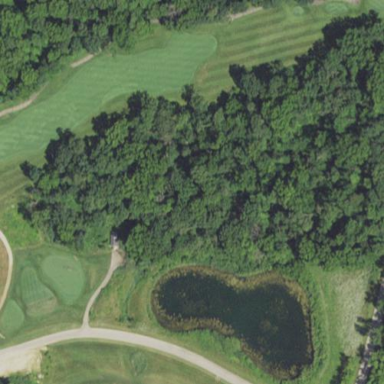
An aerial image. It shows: Rough area on grassy golf course.